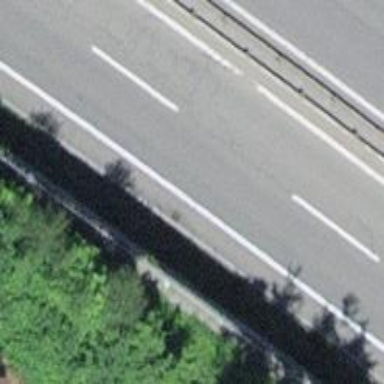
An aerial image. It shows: View of motorway.